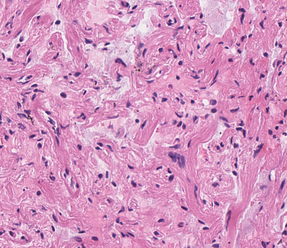
Tumor epithelial tissue: no
Tumor-associated stroma tissue: no
Normal tissue: yes